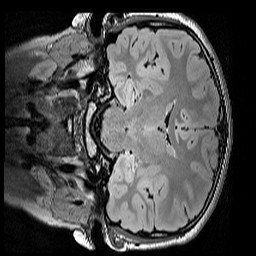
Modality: FLAIR
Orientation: coronal
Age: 11
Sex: male
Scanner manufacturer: siemens
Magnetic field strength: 3 T
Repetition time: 5 s
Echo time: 0.388 s